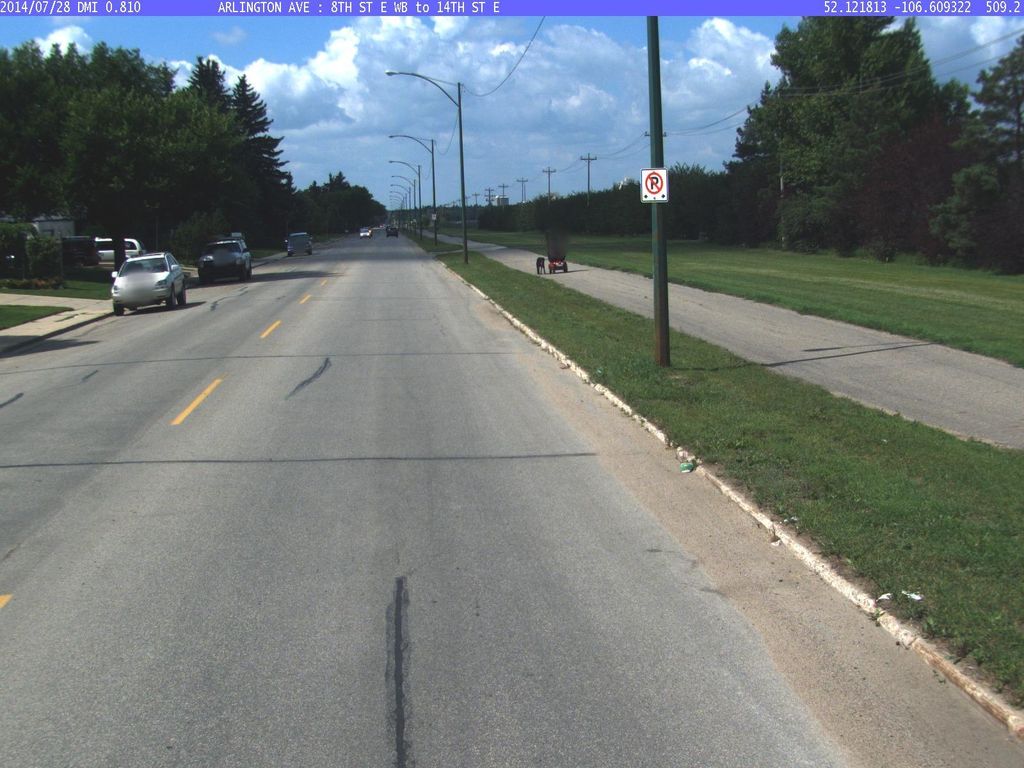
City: saskatoon